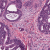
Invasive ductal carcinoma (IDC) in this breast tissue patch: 0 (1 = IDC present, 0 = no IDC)